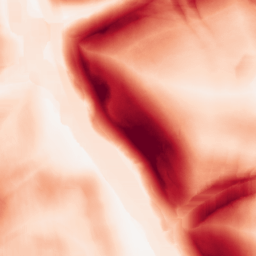
Category: morphological
Decomposition family: morphological_square
Decomposition parameters: operation: gradient
size: 20
Upsampling method: regularized
Upsampling parameters: scale: 4
lambda_reg: 0.001
Upsampling scale: 4